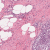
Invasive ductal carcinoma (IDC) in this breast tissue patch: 0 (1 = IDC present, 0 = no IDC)